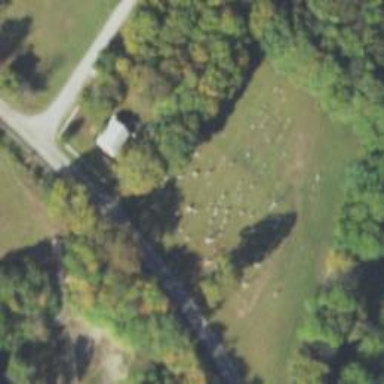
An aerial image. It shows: Cemetery.